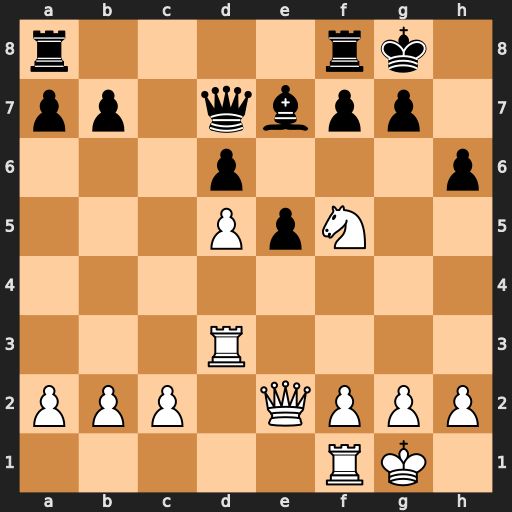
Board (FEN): r4rk1/pp1qbpp1/3p3p/3PpN2/8/3R4/PPP1QPPP/5RK1
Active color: w
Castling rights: -
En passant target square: -
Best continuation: Qg4 Qxf5 Qxf5